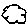
Label: cloud